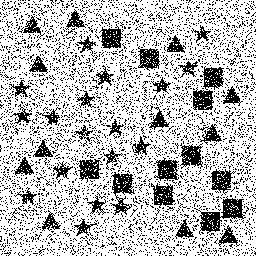
Squares: 12
Triangles: 12
Stars: 18
Total shapes: 42